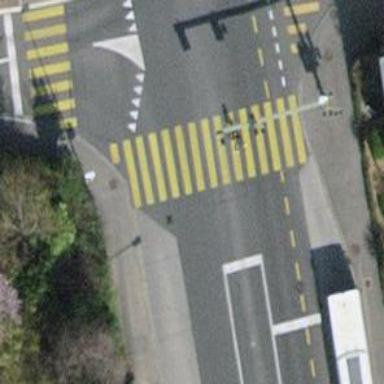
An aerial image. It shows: Crossing with zebra markings controlled by traffic signals.